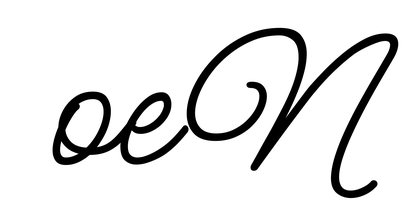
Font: MeowScript-Regular